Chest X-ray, AP view. Patient: 31 years old, sex F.
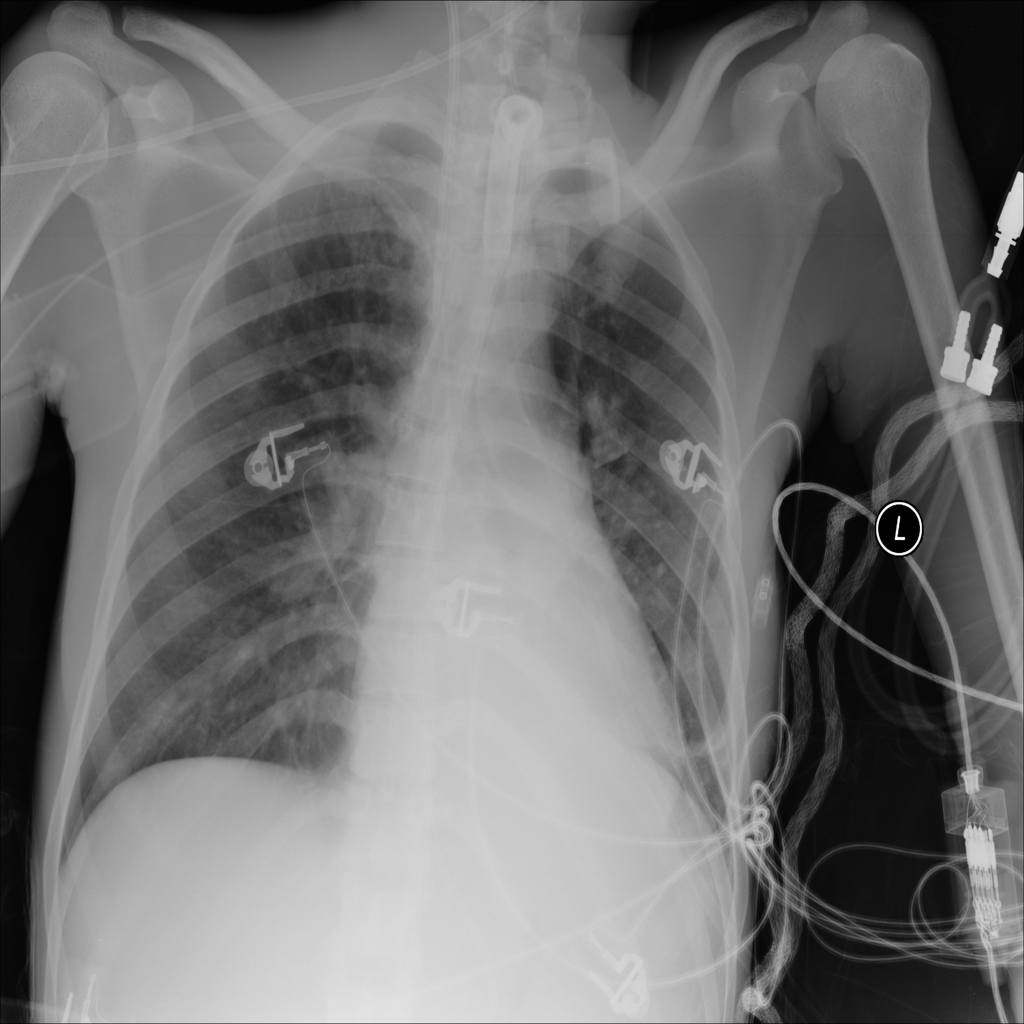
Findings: Atelectasis